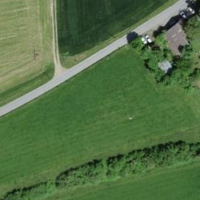
EUNIS habitat code: 24
Species observed at this site:
Linaria vulgaris